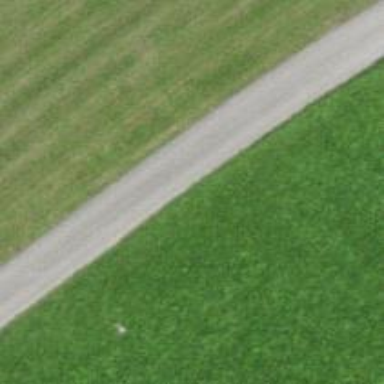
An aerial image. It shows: Well-maintained track road with grade 1 tracktype.